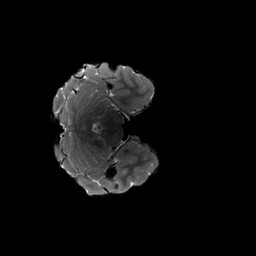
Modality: T2w
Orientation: axial
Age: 20
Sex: female
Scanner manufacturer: siemens
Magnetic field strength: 3 T
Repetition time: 3.2 s
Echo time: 0.564 s